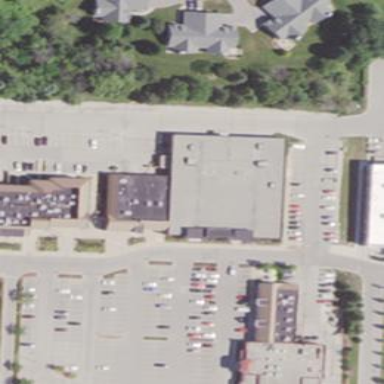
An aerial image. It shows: Commercial building.